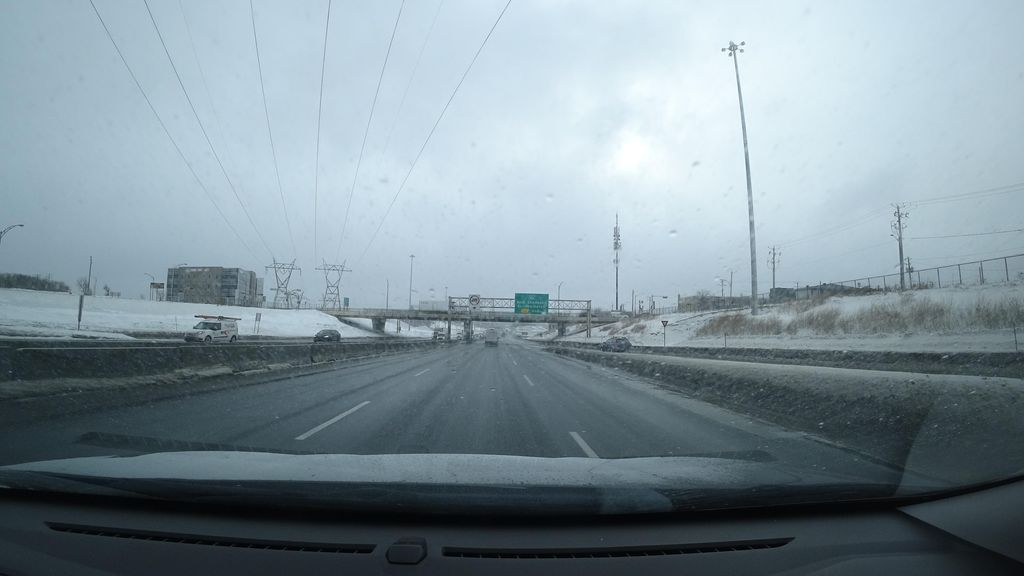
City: quebec_city